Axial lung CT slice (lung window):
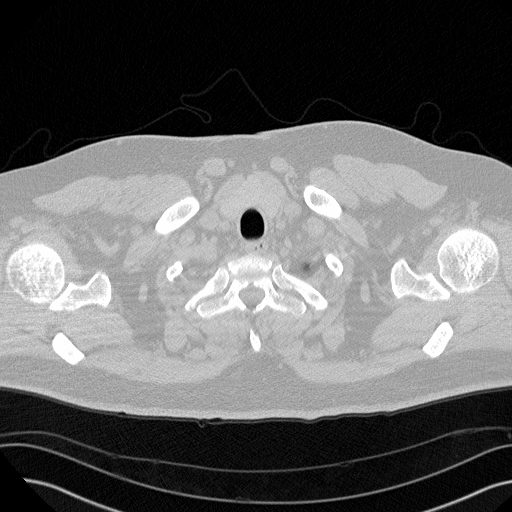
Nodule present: no